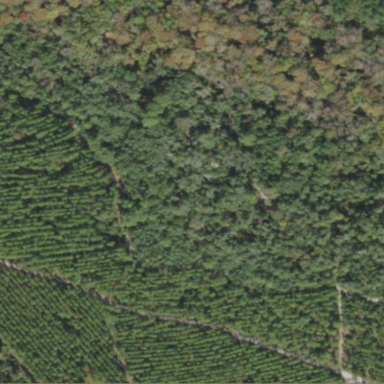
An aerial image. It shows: Mixed leaf woodland.